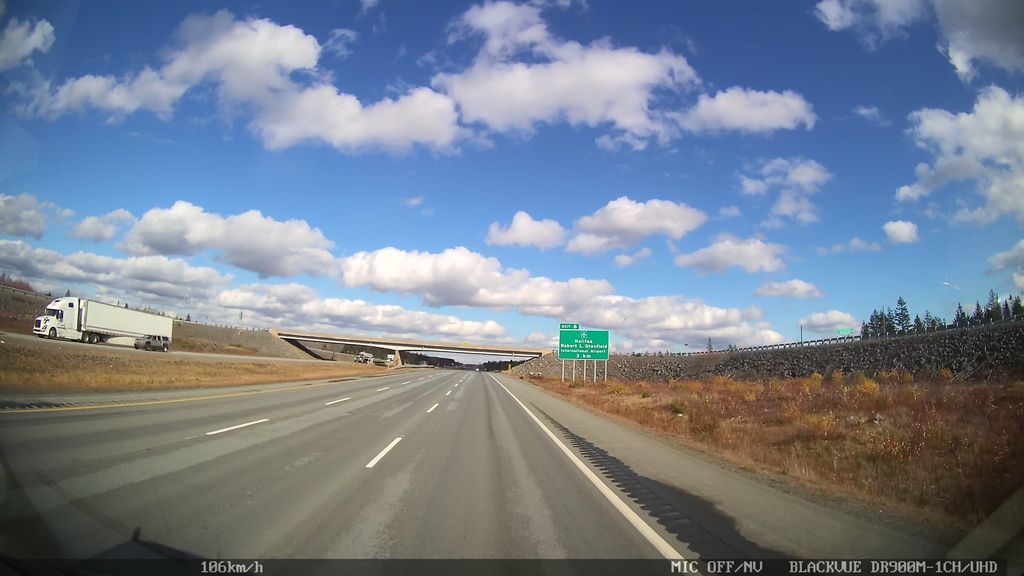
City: halifax